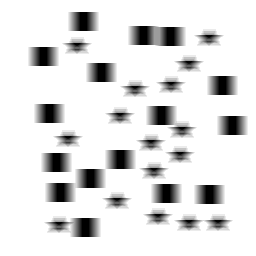
Squares: 16
Triangles: 0
Stars: 16
Total shapes: 32